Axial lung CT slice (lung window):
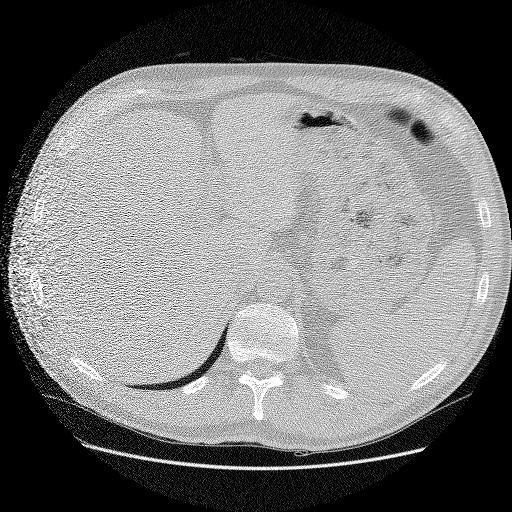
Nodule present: no